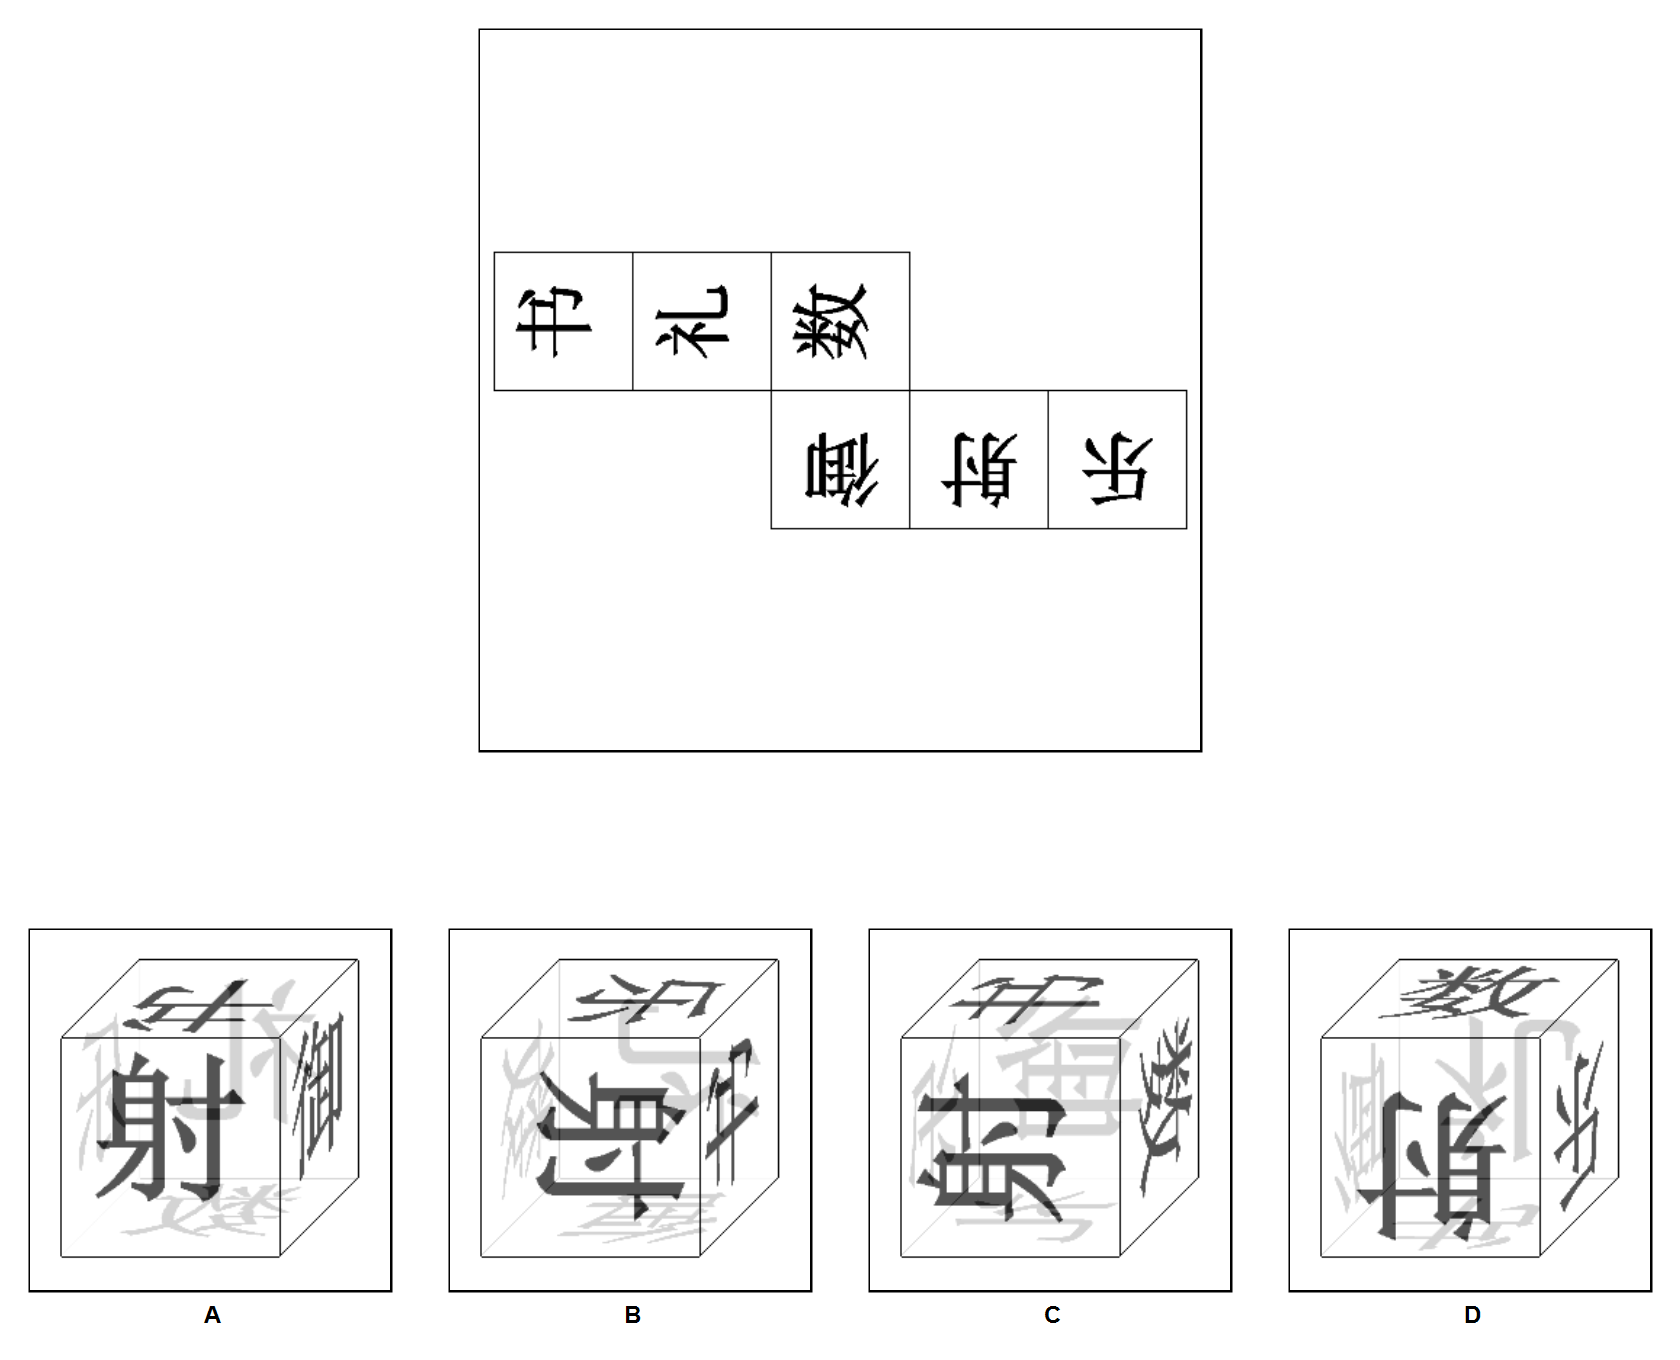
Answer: C